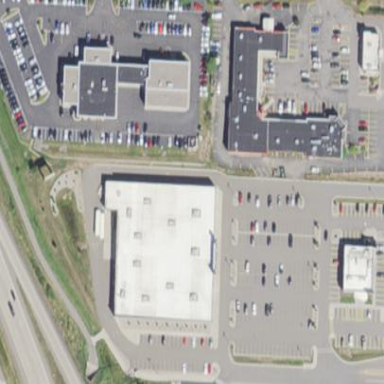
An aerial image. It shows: Parking area with surface.